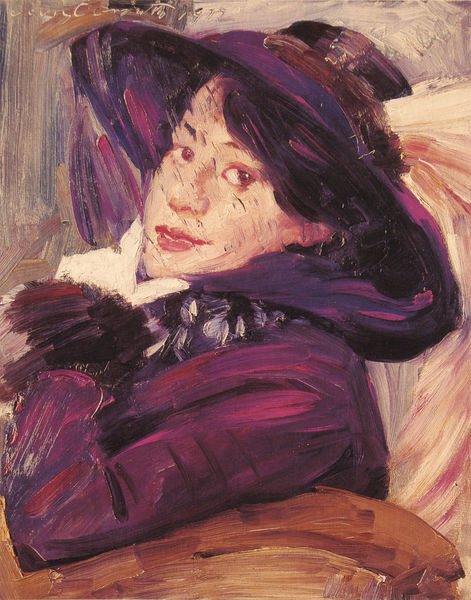
Titel: Damenporträt mit lila Hut
Künstler: Lovis Corinth
Standort: Nürnberg.
Institution: Germanisches Nationalmuseum
Schlagwörter: blau, dunkel, feder, gemälde, hand, kopf, impressionismus, sitzen, braun, daumen, elegant, finger, frankreich, frau, haar, handschuh, hell, hintergrund, hut, kleid, licht, mund, nase, ohr, profil, renoir, schwarz, stuhl, weiss, ölbild, blick, dame, federboa, rot, schleier, tuch, beige, expressionismus, hochformat, malerei, jacke, arm, augen, band, federn, kragen, pelz, ärmel, bildnis, portrait, porträt, rückenlehne, signatur, öl, pastos, auge, haare, kostüm, mantel, sessel, kinn, lippen, rosa, schulter, schultern, bewegt, fell, lächeln, armlehne, lehne, lila, violett, linien, signiert, ausdruck, drehen, ölgemälde, duktus, polster, stuhllehne, ellenbogen, aufstützen, hutkrempe, krempe, lippenstift, striche, flieder, corinth, lovis corinth, groß, violet, leinwand, wässrig, manschetten, pinselduktus, pinselstrich, halbprofil, hanschuh, dynamisch, lovis, nas, fellkragen, auflehnen, sessellehne, verschmitzt, schwungvoll, rückblick, wenden, impasto, hutschleier, braunm, psychologisch, 1880, pastig, heporträt, portrair#